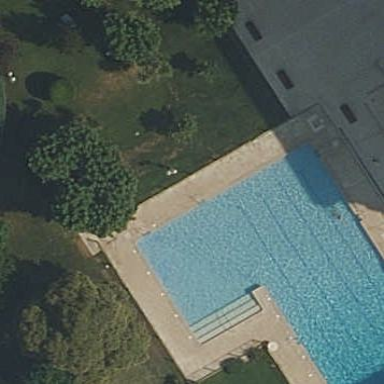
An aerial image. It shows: Swimming pool area designated for leisure and sports activities.